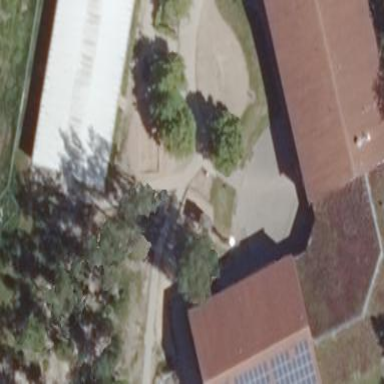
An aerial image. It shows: School building.